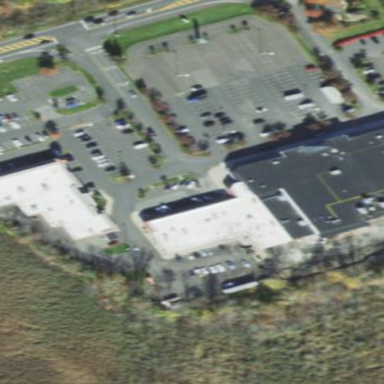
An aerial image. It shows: Retail area.